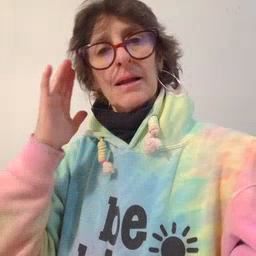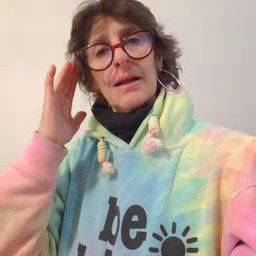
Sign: nap